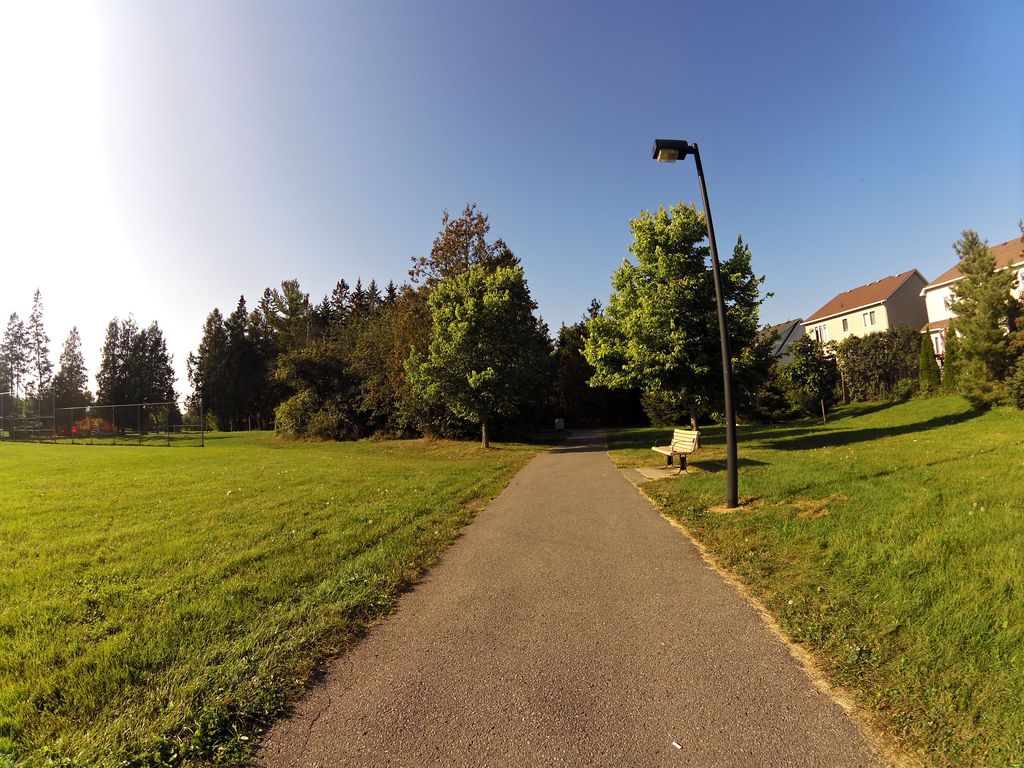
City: ottawa-gatineau